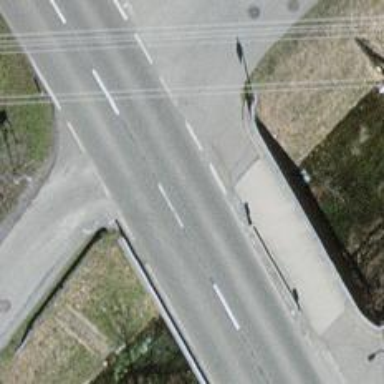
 featuring asphalt surface. The sidewalk on the right also has asphalt surface."